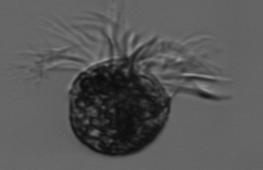
Label: Pelagostrobilidium